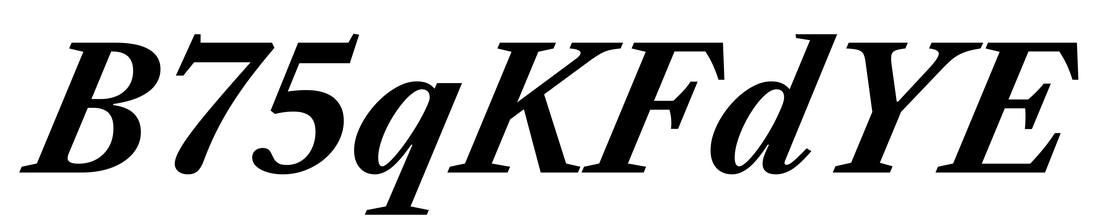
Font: LibreCaslonText-Italic_Bold_Italic